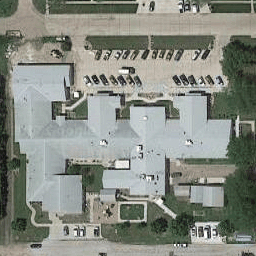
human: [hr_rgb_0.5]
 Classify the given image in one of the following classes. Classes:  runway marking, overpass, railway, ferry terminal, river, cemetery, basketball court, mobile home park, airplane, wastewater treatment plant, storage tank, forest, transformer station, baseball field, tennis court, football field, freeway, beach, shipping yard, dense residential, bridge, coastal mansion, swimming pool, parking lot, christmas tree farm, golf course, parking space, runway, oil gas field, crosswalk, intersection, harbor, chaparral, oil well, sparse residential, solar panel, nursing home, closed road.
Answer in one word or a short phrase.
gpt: nursing home